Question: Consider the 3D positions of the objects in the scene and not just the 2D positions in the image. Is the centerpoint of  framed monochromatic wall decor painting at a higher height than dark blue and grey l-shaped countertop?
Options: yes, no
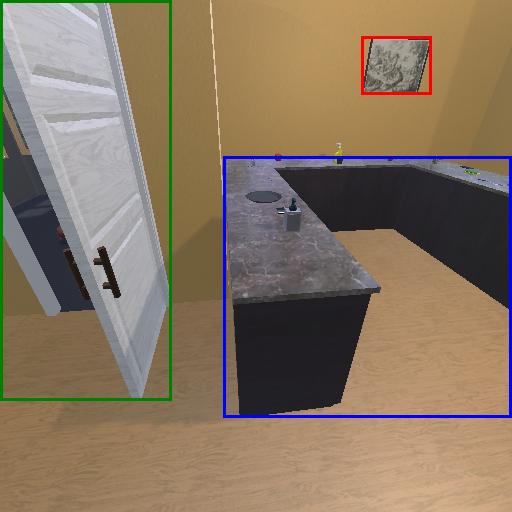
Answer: yes